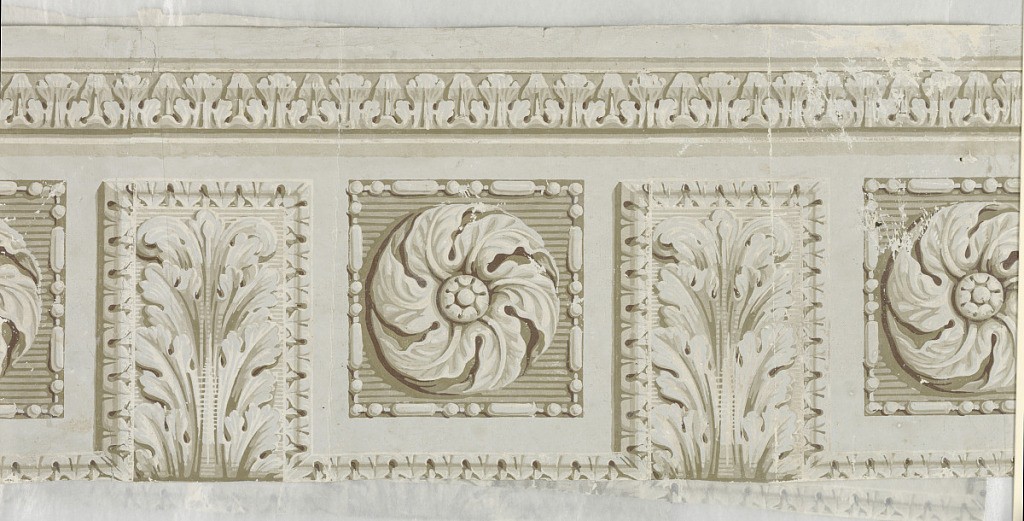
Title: Border
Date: ca. 1800
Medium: Block printed on handmade paper
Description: Soffitt or architectural design with coffers enclosing rosettes alternating with acanthus modillions. Probably meant to be seen from below but back of paper, "b" has traces of underlying sidewall paper. Fragment "c" is portion of this latter paper. Shows arabesque design with flowers. Printed on gray ground.